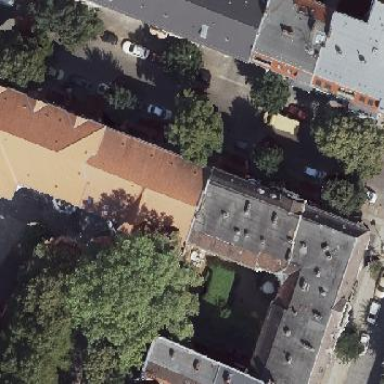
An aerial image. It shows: School building with gabled roof.